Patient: sex M, age 83
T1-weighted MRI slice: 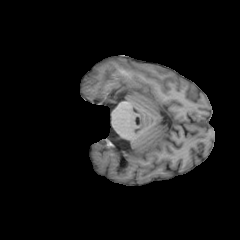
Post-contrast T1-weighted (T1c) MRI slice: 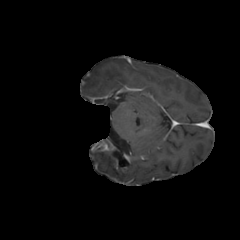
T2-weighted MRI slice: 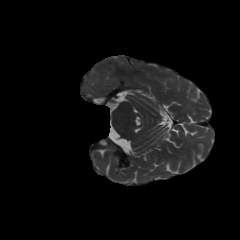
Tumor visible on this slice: no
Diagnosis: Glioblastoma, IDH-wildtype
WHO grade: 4